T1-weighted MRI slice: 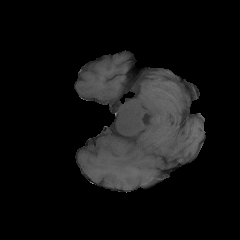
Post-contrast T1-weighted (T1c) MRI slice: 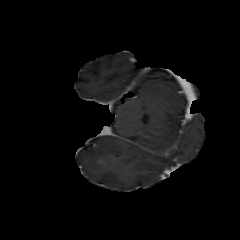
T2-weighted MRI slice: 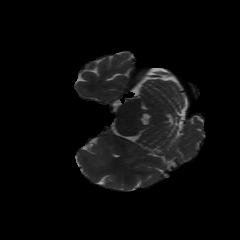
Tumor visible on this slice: yes